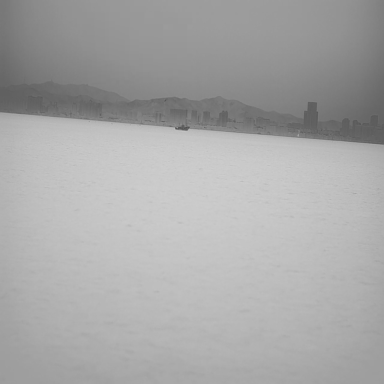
There is a bulk_carrier in the infrared image.